Question: I am wrinting a pipeline job,this is my code:
'''
pipeline {
agent any
stages {
stage('Example Build') {
steps {
sh '...'
}
}
stage('Example Build2') {
steps {
sh '...'
}
}
parallel {
stage('Example Build3') {
steps {
sh '...'
}
}
stage('Example Build4') {
steps {
echo '...'
}
}
}
}
'''
}
But it cause a error below,what can I do to solve it?

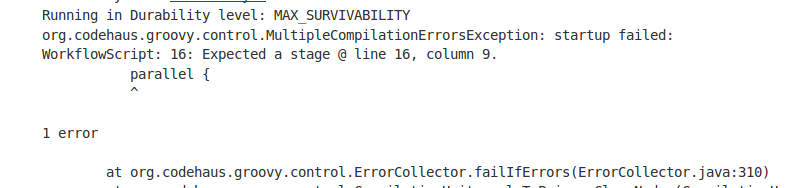
Answer: You can define 'parallel' only inside a stage and not above it, see <URL>
> You can now specify either steps or parallel for a stage
Examples:
> '''
stage('run-parallel-branches') {
steps {
parallel(
stages {
stage('Run Tests') {
parallel {
'''